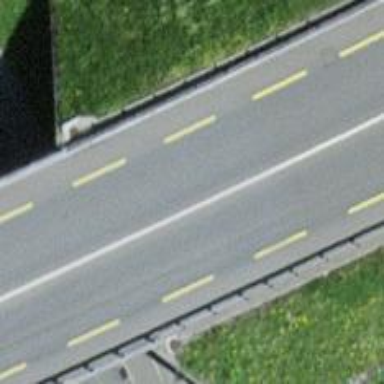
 featuring bridge and designated cycle lane."